Question: i am working on one application in which i have created one table view using custom cell.In custom cell i have added imageview.i am parsing images from server and add that images to tableview now when user press on delete button i want to reload tableview data but the problem is that previously added subviews are not released.I also use code for release it but it not works.
Here is sample code and image of tableview
'''
if (buttonIndex == 0)
{
[images removeObjectAtIndex:selectedImage];
for(id object in [self.view subviews])
{
[object removeFromSuperview];
}
//for (UIImageView *aLabel in [tv subviews]) [aLabel removeFromSuperview];
[self.myTableView reloadData];
}
'''

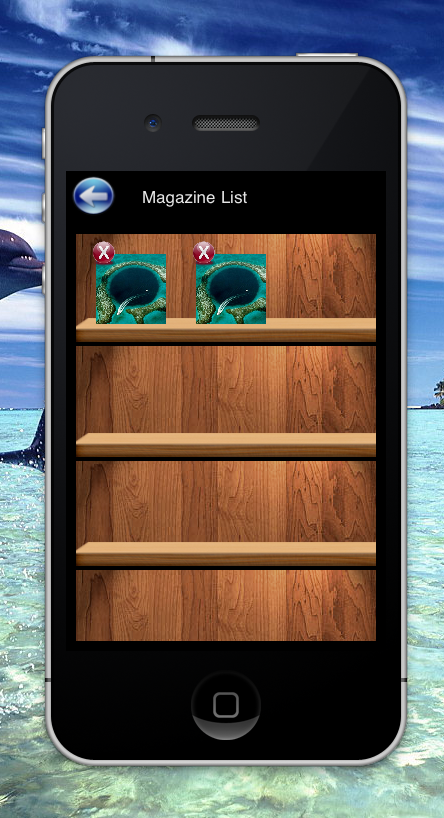
Answer: Inside your "cellForRowAtIndexPath" table method, put below code before you add the image subview.
'''
UIImageView *img = nil;
NSArray *Array = [cell subviews];
for (img in Array){
if ([img isKindOfClass:[UIImageView class]]){
[img removeFromSuperview];
}
}
'''
Also "cell" should be initialize once.
'''
UITableViewCell *cell = [tableView dequeueReusableCellWithIdentifier:CellIdentifier];
if (cell == nil) {
cell = [[[UITableViewCell alloc] initWithStyle:UITableViewCellStyleDefault reuseIdentifier:CellIdentifier] autorelease];
}
'''
---
'''
CGFloat xcord_img,ycord_img,height_img,width_img;
static NSString *CellIdentifier = @"Cell";
UITableViewCell *cell = [tableView dequeueReusableCellWithIdentifier:CellIdentifier];
if (cell == nil)
{
cell = [[[UITableViewCell alloc] initWithStyle:UITableViewCellStyleDefault reuseIdentifier:CellIdentifier] autorelease];
}
UIImageView *img = nil;
NSArray *Array = [cell subviews];
for (img in Array)
{
if ([img isKindOfClass:[UIImageView class]]){
[img removeFromSuperview];
}
}
UIButton *btn = nil;
NSArray *Array1 = [cell subviews];
for (btn in Array1){
if ([btn isKindOfClass:[UIButton class]]){
[btn removeFromSuperview];
}
}
[cell setSelectionStyle:UITableViewCellSelectionStyleNone];
space_img = 100;
xcord_img = 20;
ycord_img = 20;
height_img = 70;
width_img = 70;
int i=0;
for(int j=0; j<rownum && indexPath.row*rownum+j<18;
{
NSString *tagValue = [NSString stringWithFormat:@"%d", indexPath.row*rownum+j];
magazineData *obj=[[magazineData alloc]init];
obj=[mData objectAtIndex:indexPath.row];
UIImage *imgs=[UIImage imageWithData:obj.mImage];
UIImageView *ImagesVw = [[UIImageView alloc] initWithImage:imgs];
ImagesVw.frame=CGRectMake(xcord_img+space_img*j, ycord_img, width_img, height_img);
UIButton *button = [[UIButton alloc] initWithFrame:ImagesVw.frame];
button.tag = [tagValue intValue];
[button addTarget:self action:@selector(buttonPressed:) forControlEvents:UIControlEventTouchUpInside];
button.backgroundColor= [UIColor clearColor];
//[cell.contentView addSubview:button];
//[button release];
[cell addSubview:button];
//[cell.contentView addSubview:ImagesVw];
[cell addSubview: ImagesVw];
[cell bringSubviewToFront: ImagesVw];
//[ImagesVw release];
i++;
}
'''
## return cell;
Hi have updated code. Please review it.
Cheers